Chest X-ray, AP view. Patient: 52 years old, sex M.
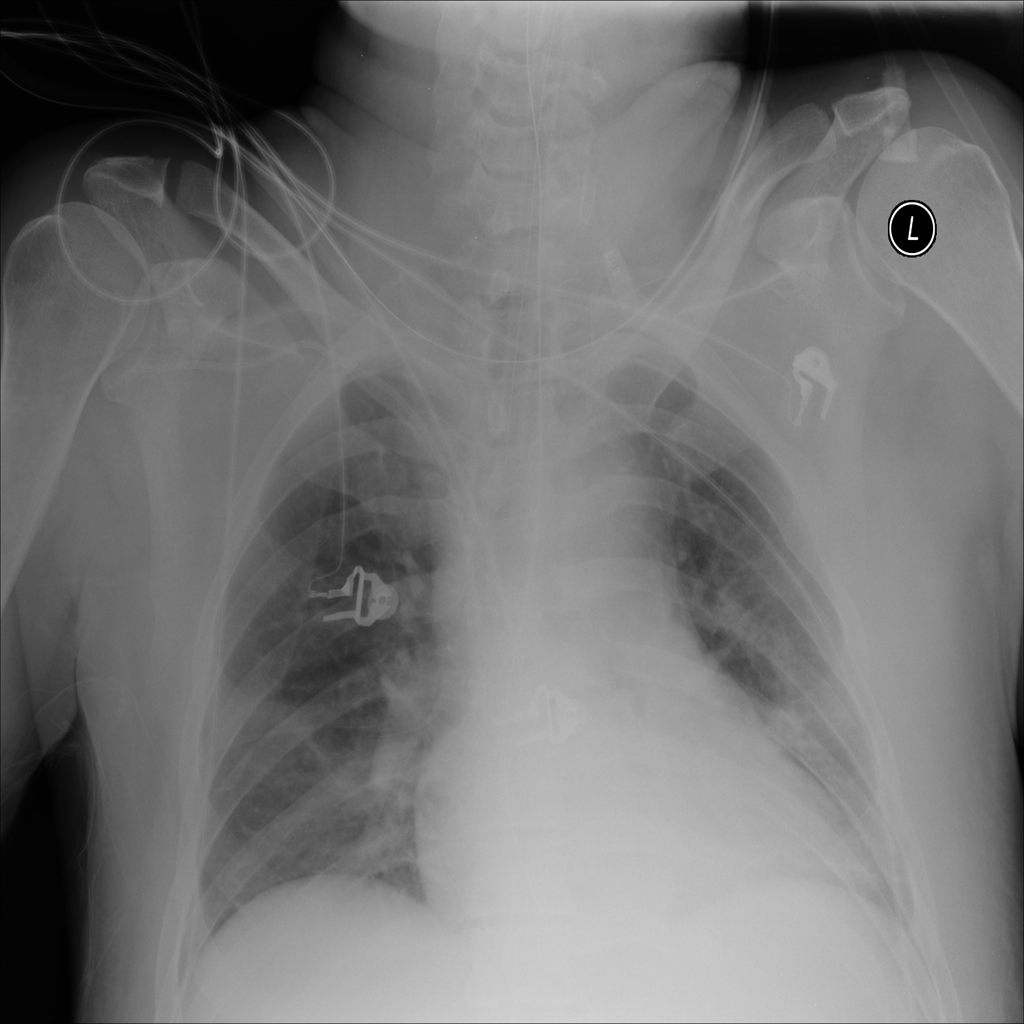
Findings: Atelectasis